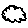
Label: cloud